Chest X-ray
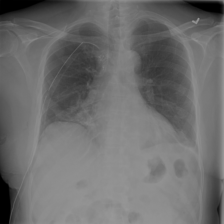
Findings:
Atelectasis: negative
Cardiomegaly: positive
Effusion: negative
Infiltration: negative
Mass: negative
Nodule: negative
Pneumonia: negative
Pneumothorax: negative
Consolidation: negative
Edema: negative
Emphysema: negative
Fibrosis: negative
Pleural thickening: negative
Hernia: negative